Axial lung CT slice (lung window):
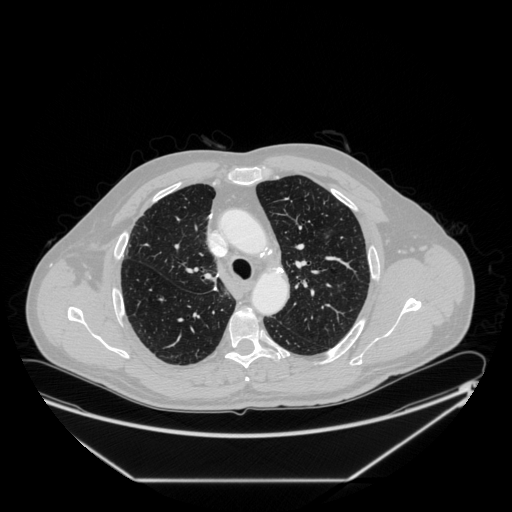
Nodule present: no